RGB frame:
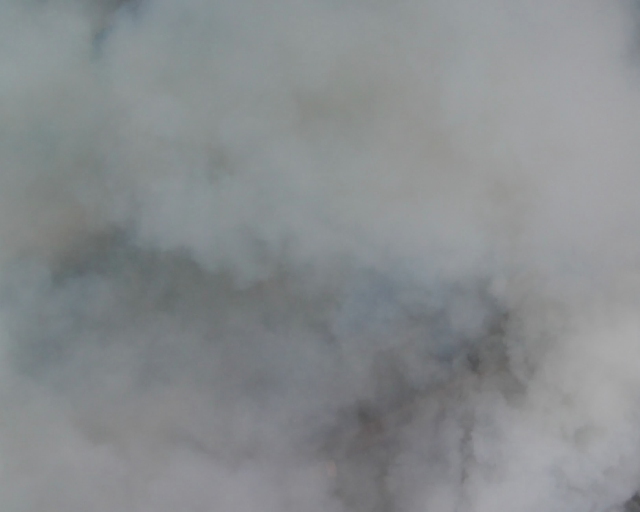
Thermal frame:
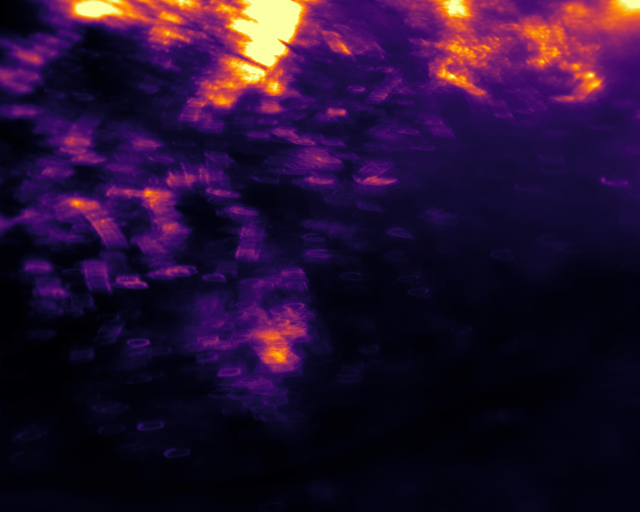
Captured: 2026-02-26 03:05:32
Pixels at or above 80 °C: 33287 (fraction of frame: 0.1016)